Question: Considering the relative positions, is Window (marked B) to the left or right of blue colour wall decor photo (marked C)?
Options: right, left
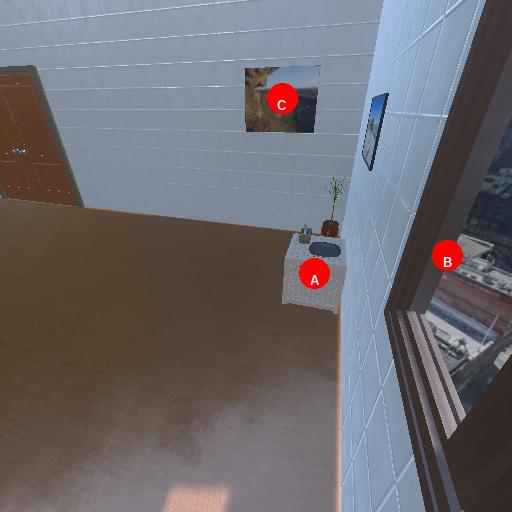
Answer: right